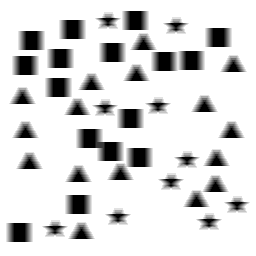
Squares: 16
Triangles: 16
Stars: 10
Total shapes: 42